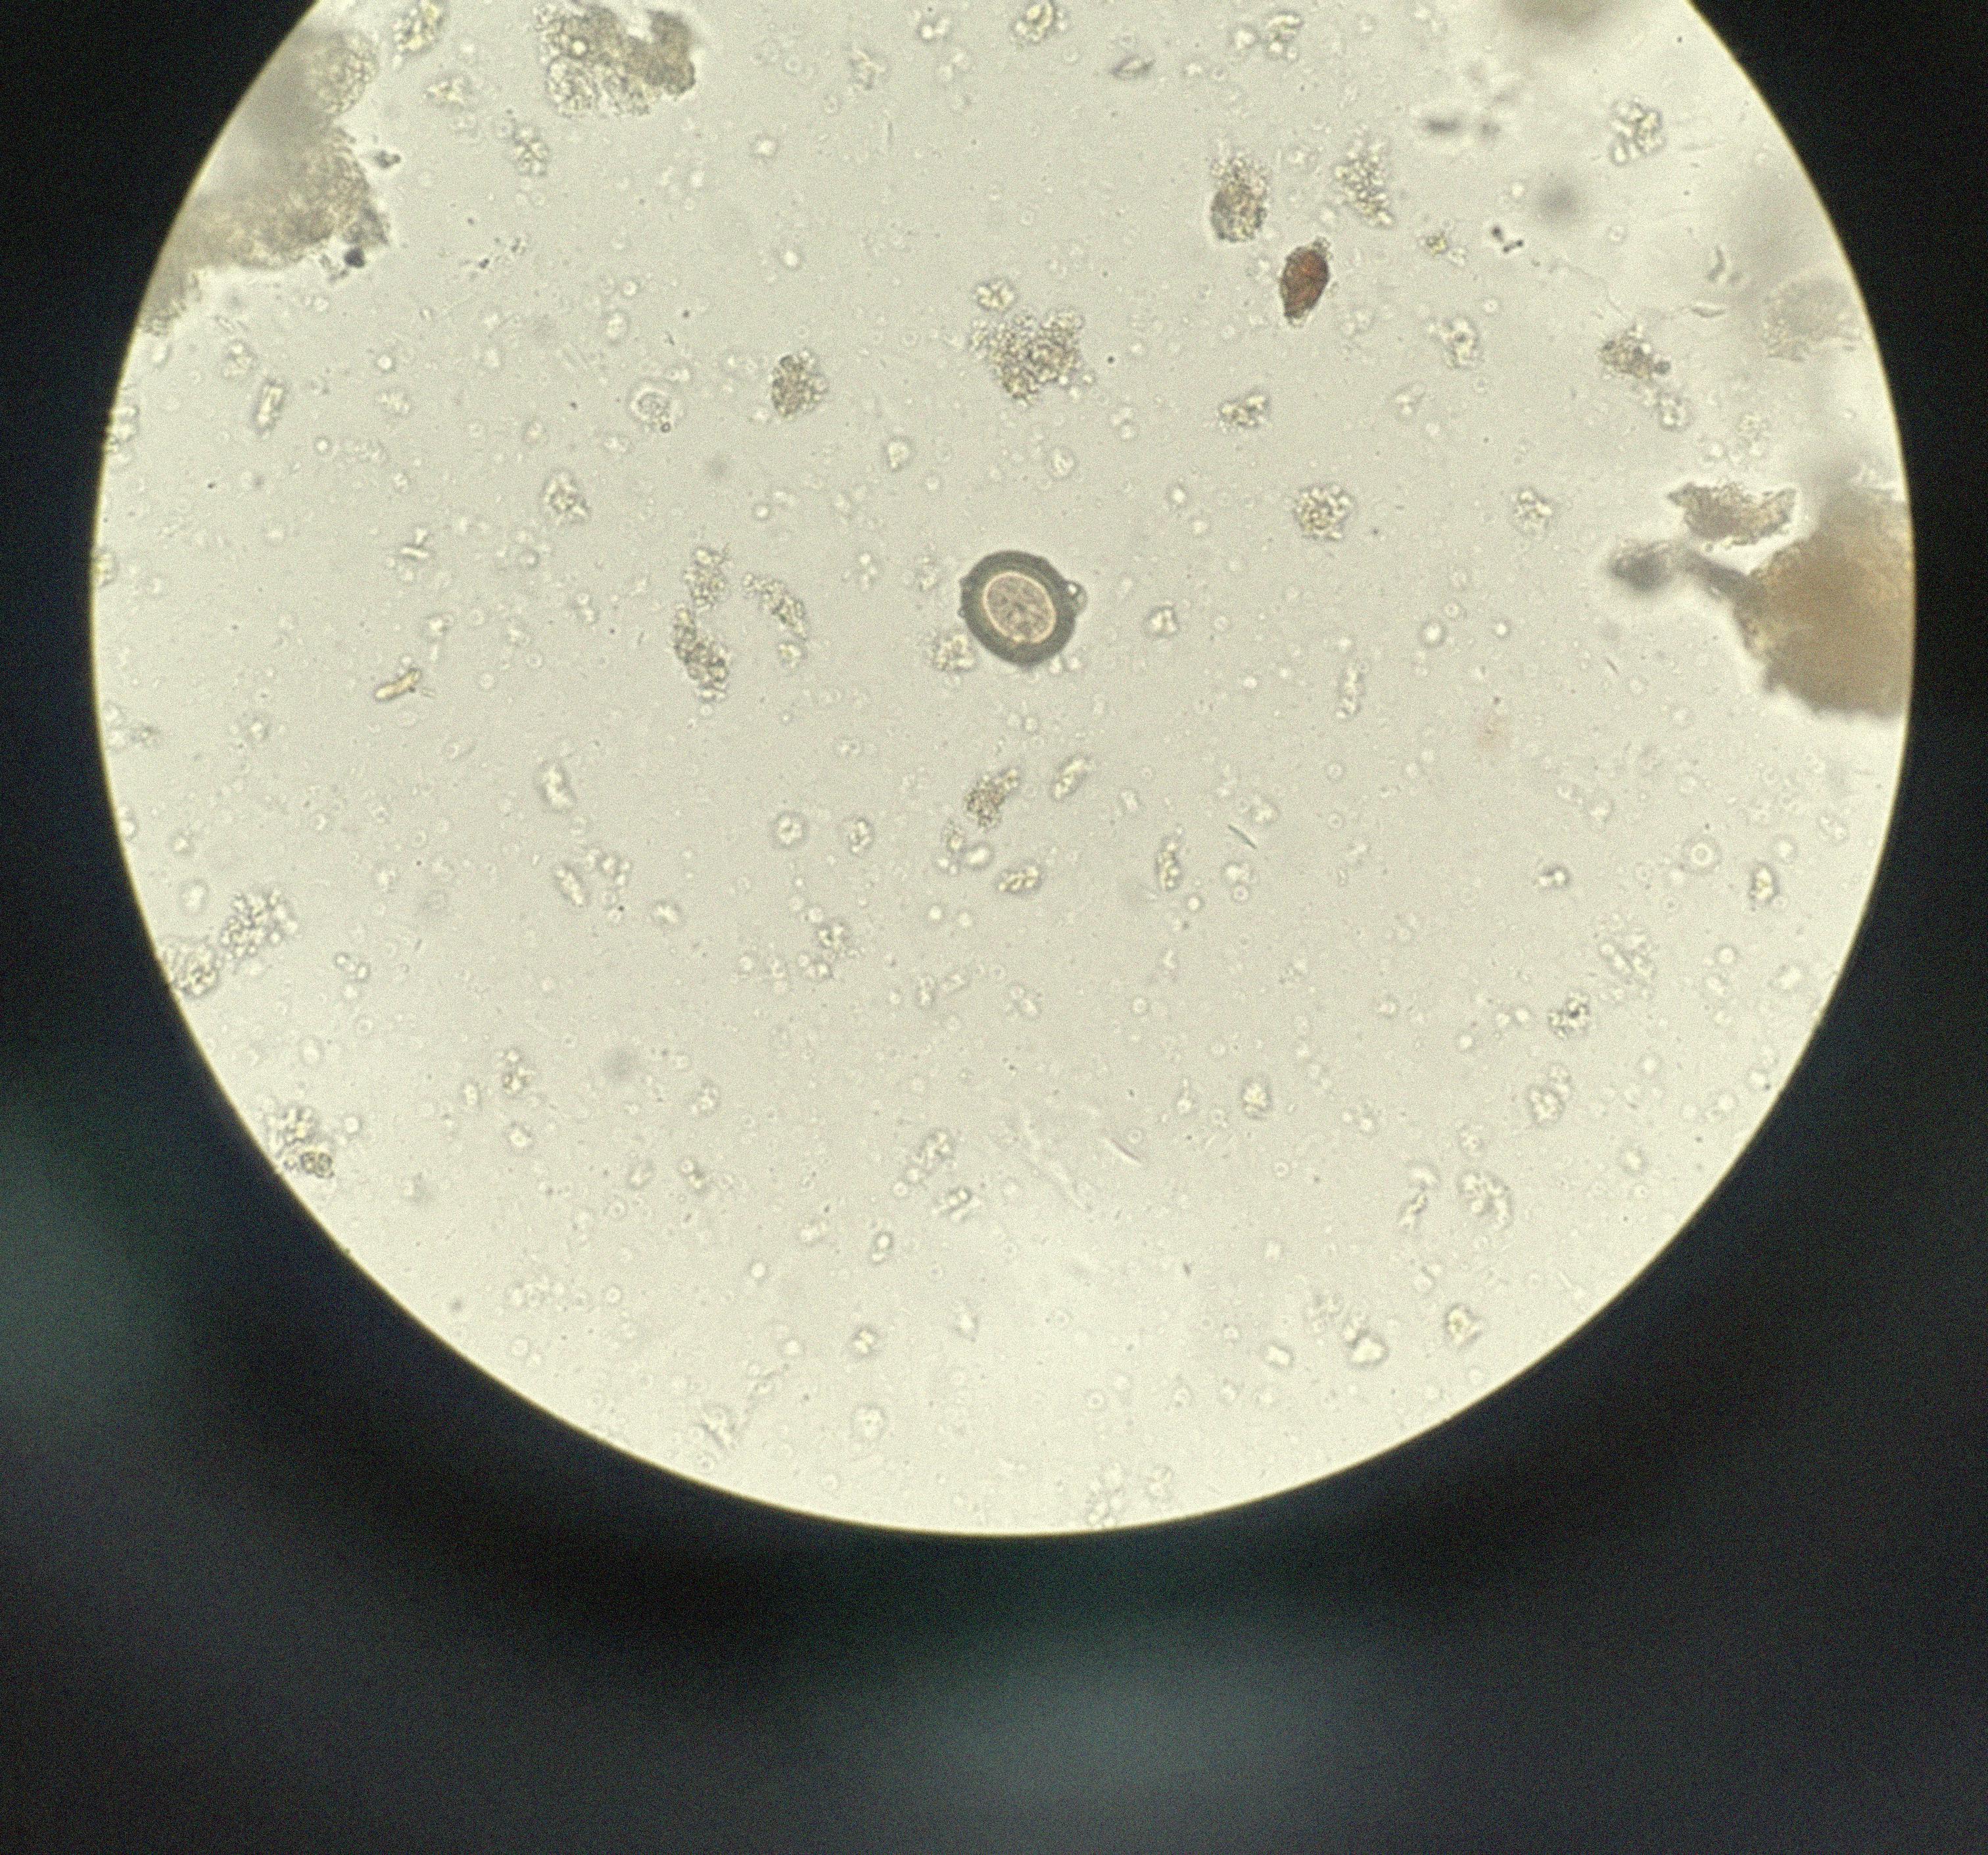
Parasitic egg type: Taenia spp. egg